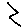
Label: zigzag